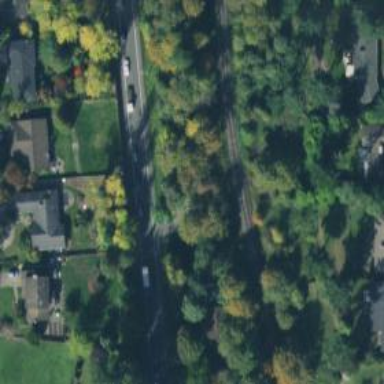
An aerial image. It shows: Disused railway.